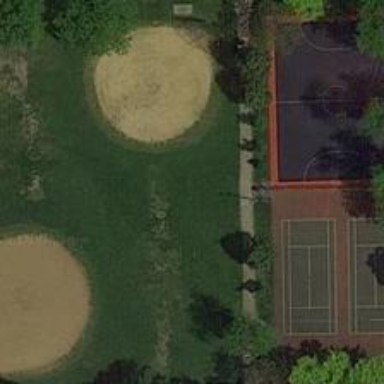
The blue basketball court and two tennis courts are neightbouring with two baseball fields .